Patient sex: M
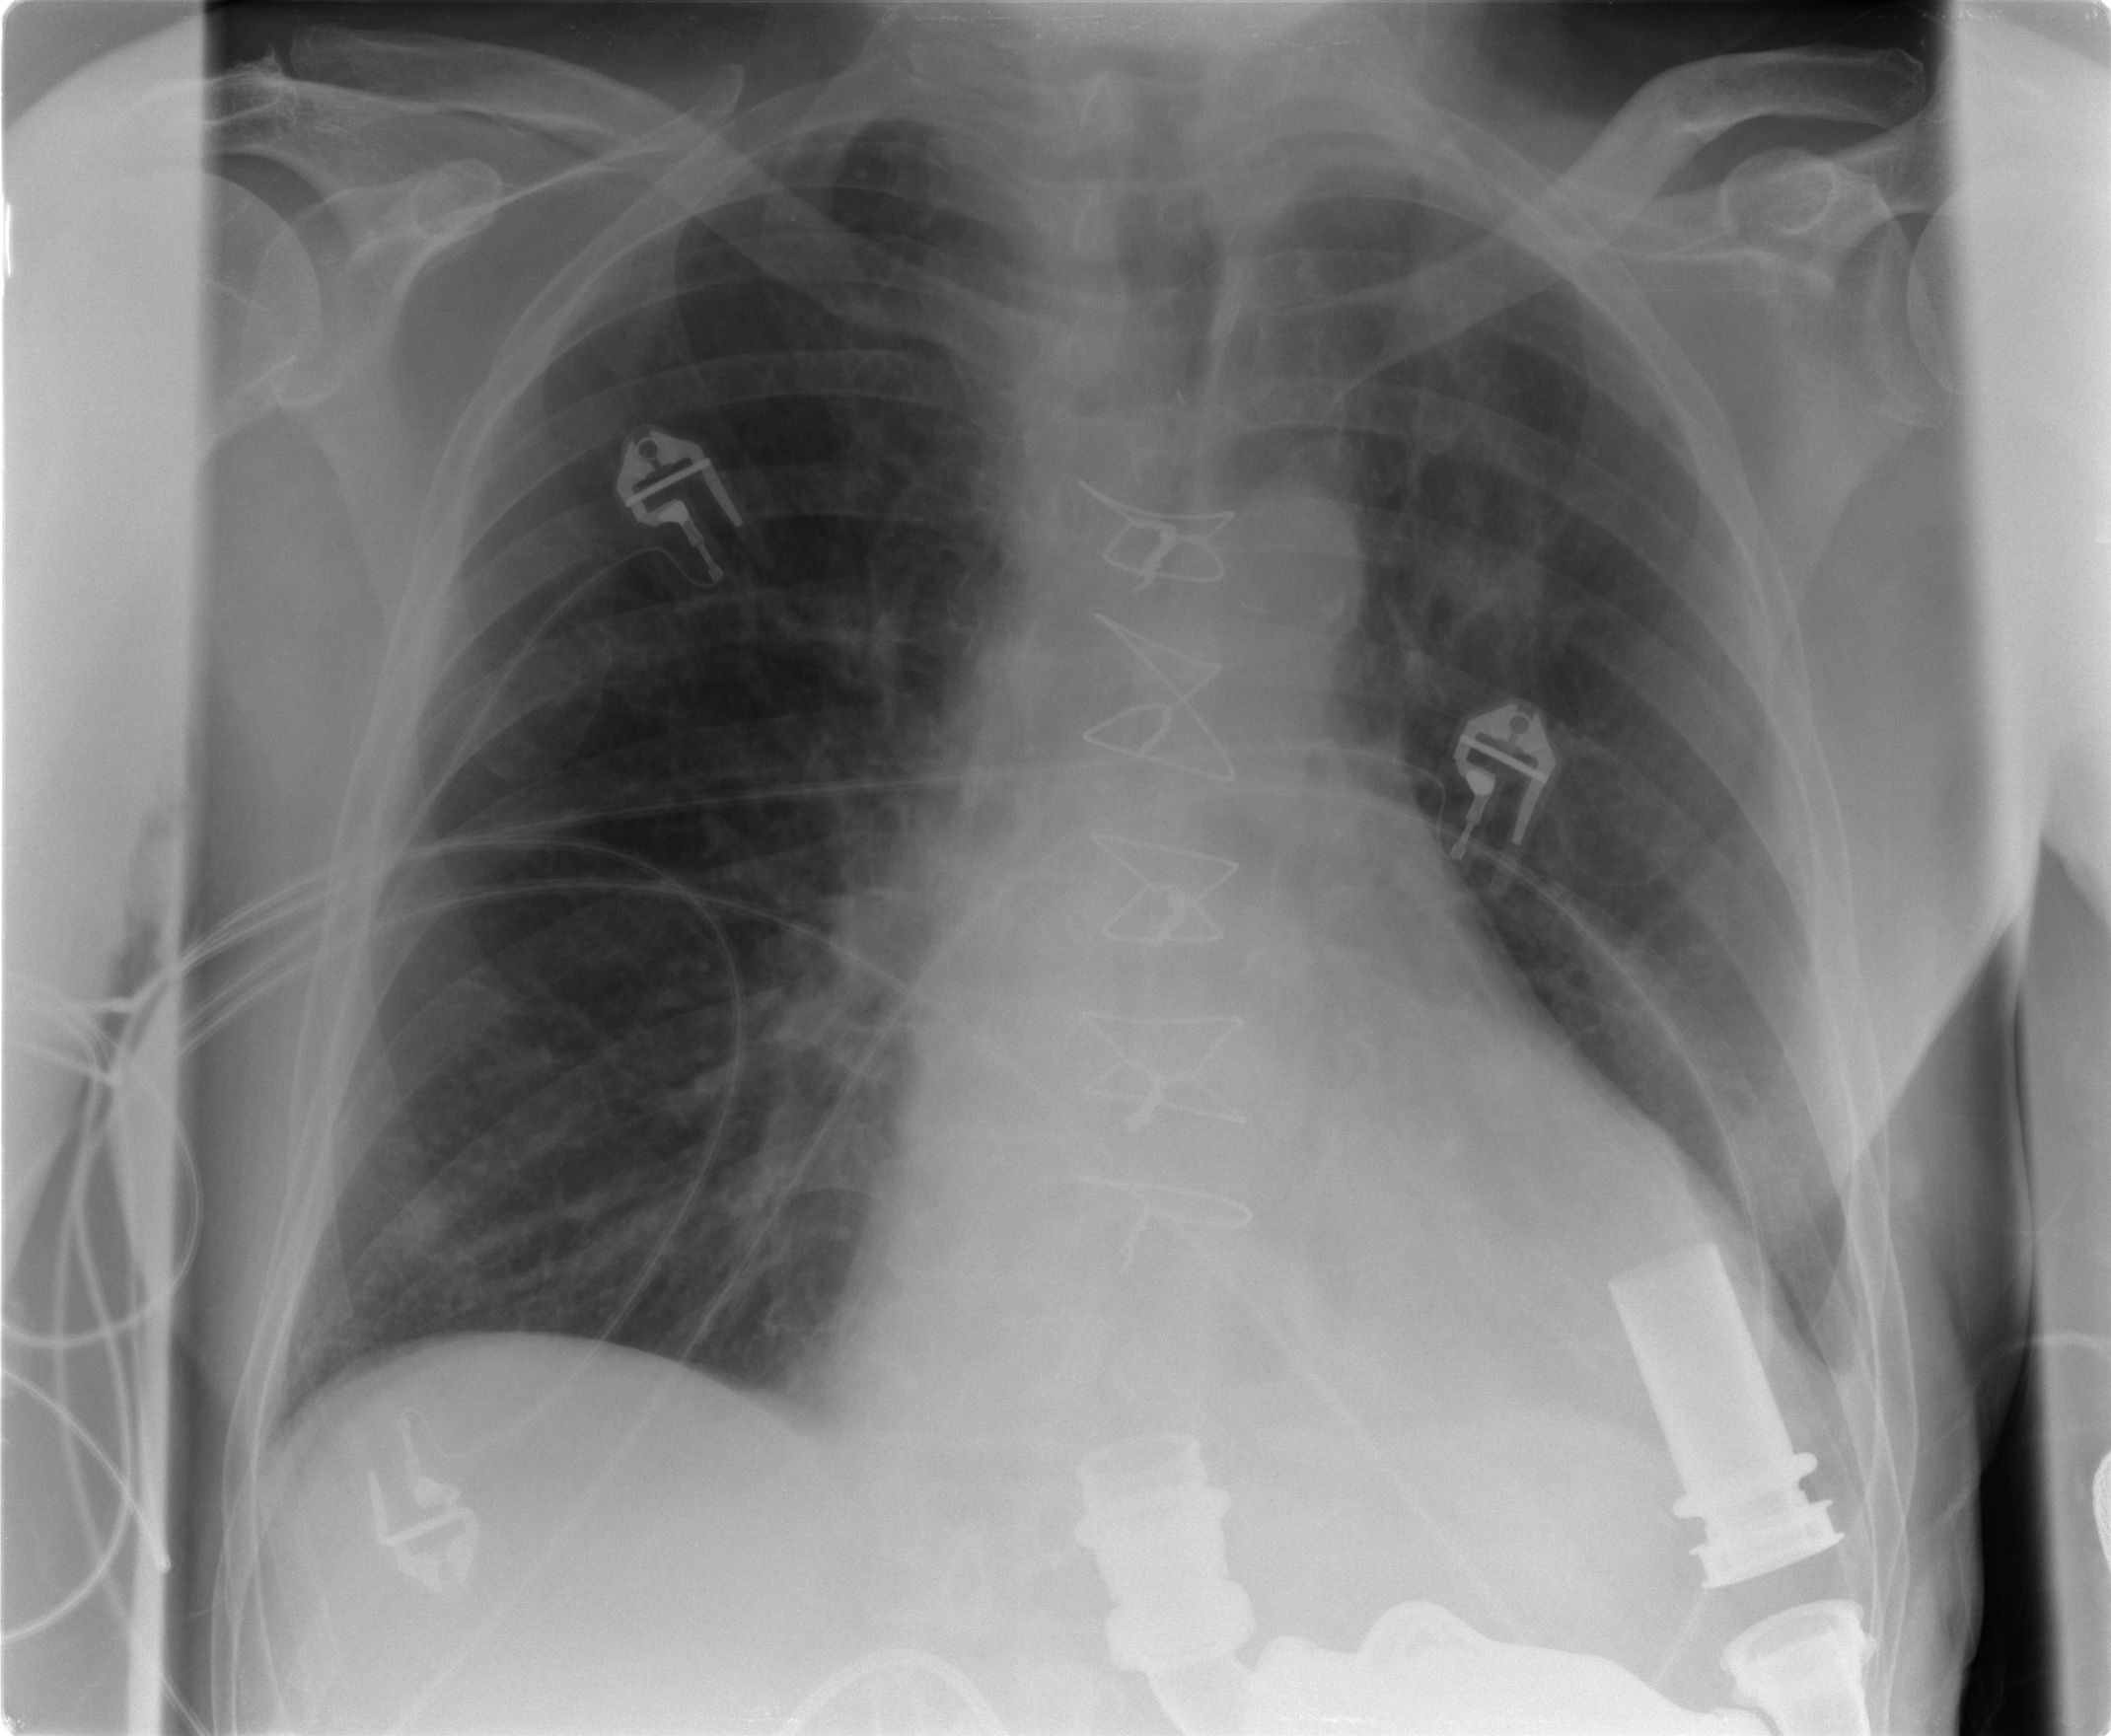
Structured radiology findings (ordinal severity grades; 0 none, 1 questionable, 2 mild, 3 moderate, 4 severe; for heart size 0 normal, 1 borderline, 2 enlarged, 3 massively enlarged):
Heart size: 2
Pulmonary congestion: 0
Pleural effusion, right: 0
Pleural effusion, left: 1
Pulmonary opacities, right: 0
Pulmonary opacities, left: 0
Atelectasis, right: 0
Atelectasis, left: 0